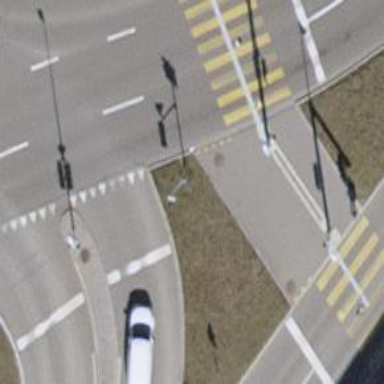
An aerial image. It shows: Road with traffic signals.